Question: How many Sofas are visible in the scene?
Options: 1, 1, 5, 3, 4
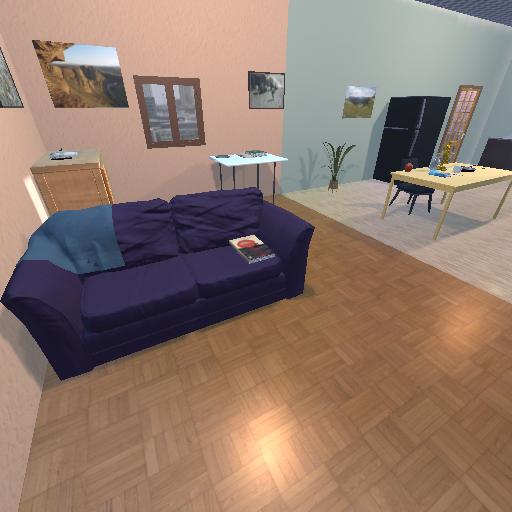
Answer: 1